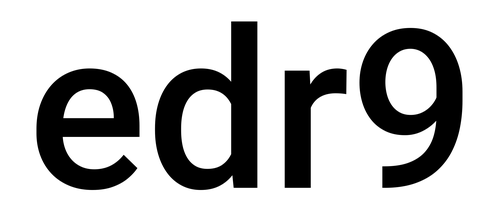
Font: Roboto_Medium